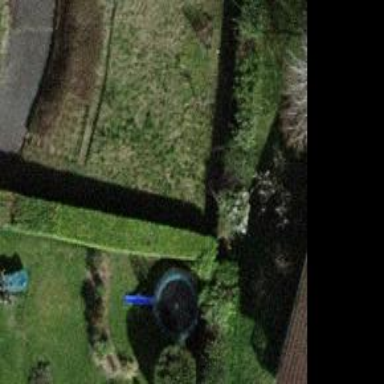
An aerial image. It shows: Hedge acting as barrier.